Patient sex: F
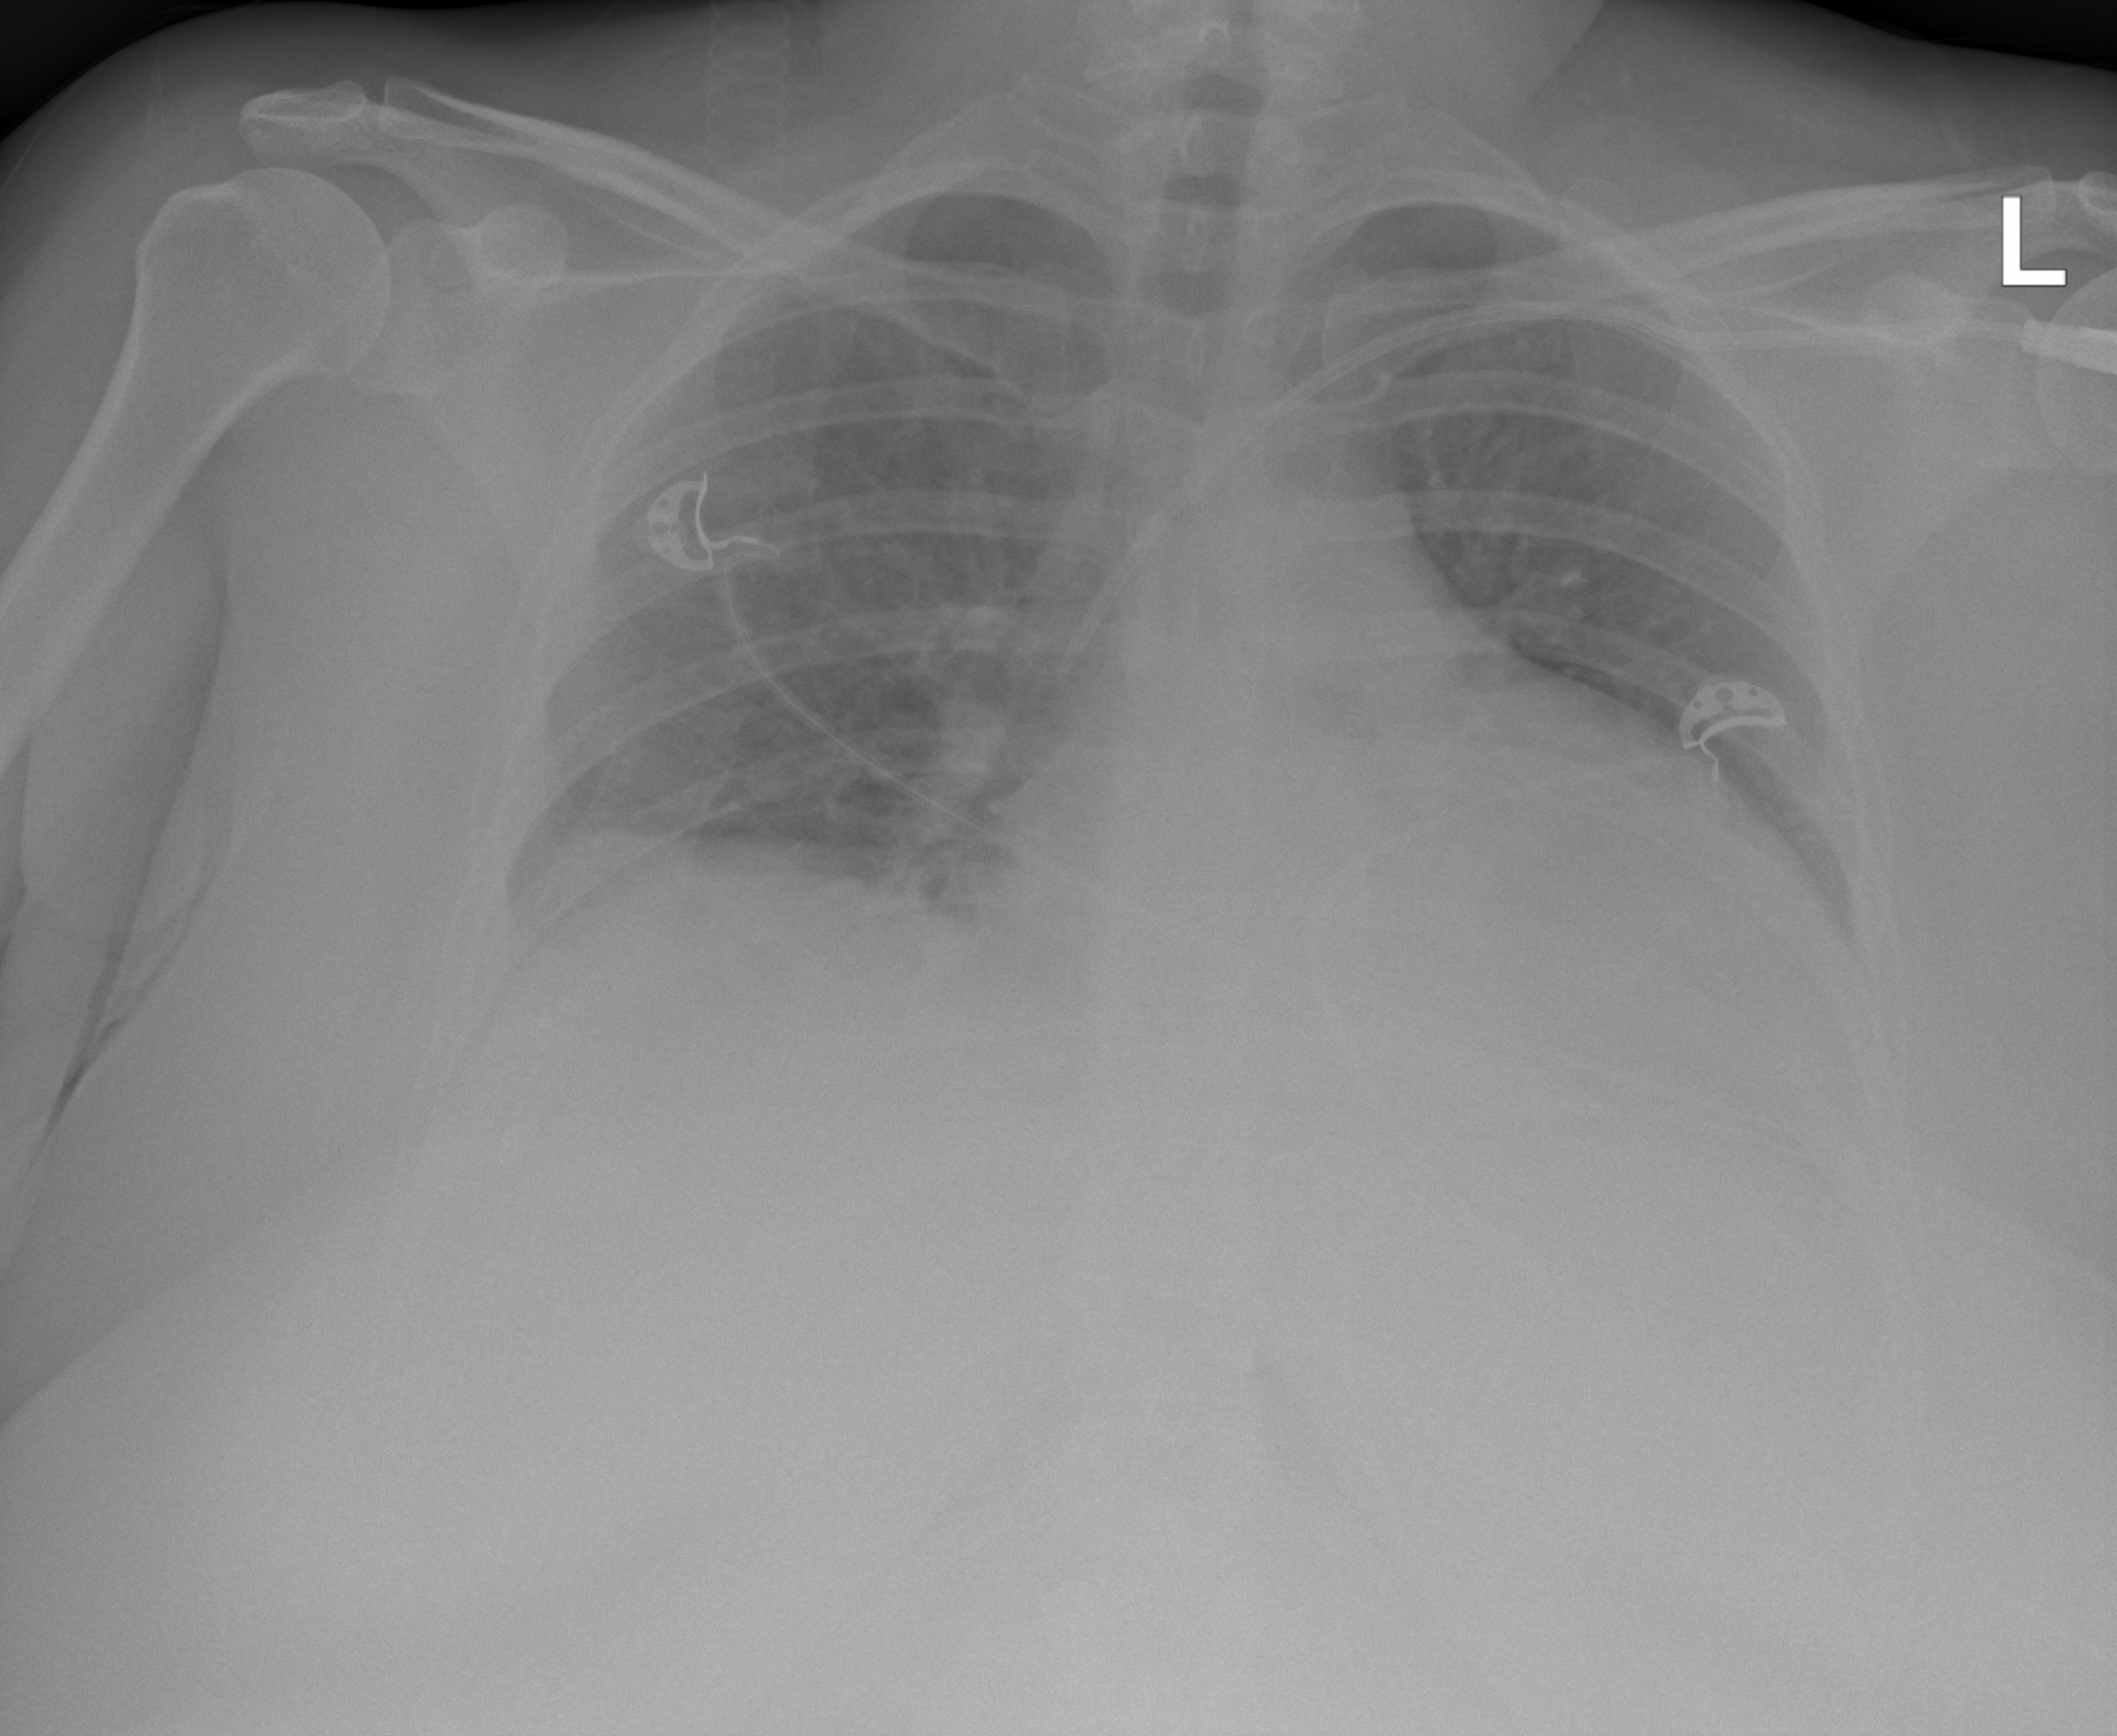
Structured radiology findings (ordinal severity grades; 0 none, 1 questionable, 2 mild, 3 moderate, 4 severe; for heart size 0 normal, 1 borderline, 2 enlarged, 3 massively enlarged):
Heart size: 2
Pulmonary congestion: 2
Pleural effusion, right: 2
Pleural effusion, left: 0
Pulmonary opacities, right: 2
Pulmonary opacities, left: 2
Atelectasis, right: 2
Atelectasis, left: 2